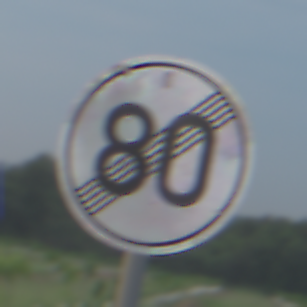
Verkehrszeichen: EndeGeschwindigkeit80
Umgebung: Outdoor, Nature
Tageszeit: SunriseSunset
Wetter: PartlyCloudy
Licht: Natural
Jahreszeit: NotSpecified
Kontrast: LowContrast